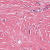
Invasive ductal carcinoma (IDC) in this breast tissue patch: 0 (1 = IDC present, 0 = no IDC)